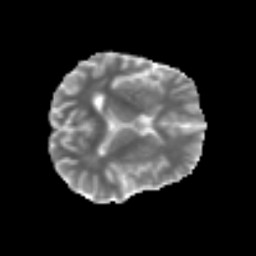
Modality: MD
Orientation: axial
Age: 55
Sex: male
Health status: ill
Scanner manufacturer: siemens
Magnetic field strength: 3 T
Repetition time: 8.7 s
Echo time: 0.11 s